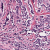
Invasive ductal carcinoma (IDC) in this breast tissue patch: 1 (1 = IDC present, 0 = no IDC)